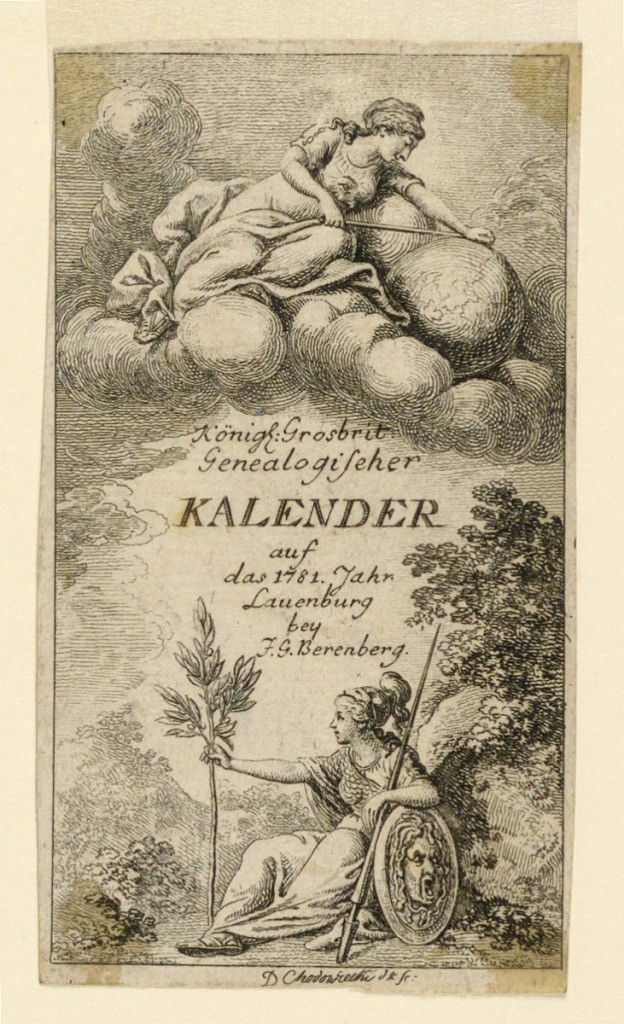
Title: Title page
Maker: Daniel Nikolaus Chodowiecki, German, 1726 - 1801
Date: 1780
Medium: Etching on paper
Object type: Print
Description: Title page for "Königle. Grosbrit [anische] Genealogischer KALENDAR auf das 1781 Jahr Lauenberg bey J.G. Berenberg"